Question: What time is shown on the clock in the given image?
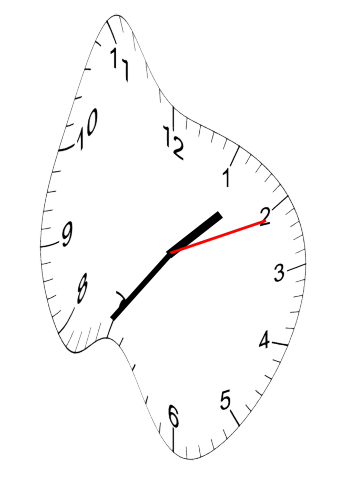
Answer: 01:36:11